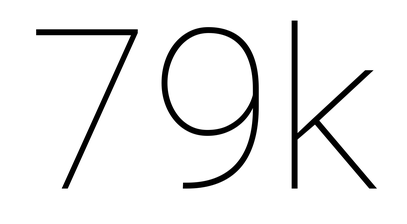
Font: Roboto_Thin